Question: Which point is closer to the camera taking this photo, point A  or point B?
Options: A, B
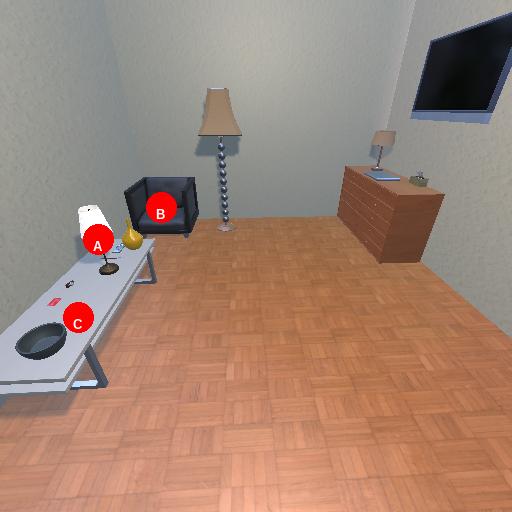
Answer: A